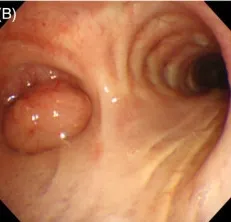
(B) Flexible bronchoscopy showed complete obstruction of the left main bronchus by a polypoid tumour.
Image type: endoscopy (airway_endoscopy)